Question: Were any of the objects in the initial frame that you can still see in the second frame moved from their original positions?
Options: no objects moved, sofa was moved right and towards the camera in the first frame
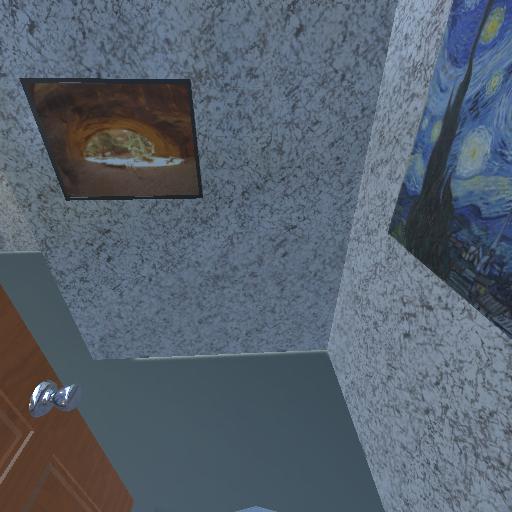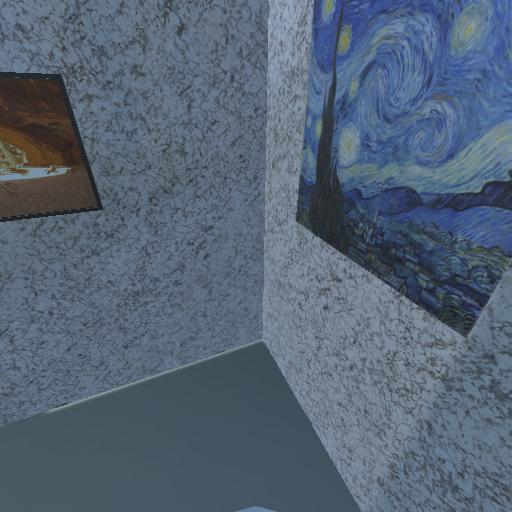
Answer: no objects moved